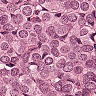
Metastatic tissue present: yes